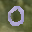
Label: 0